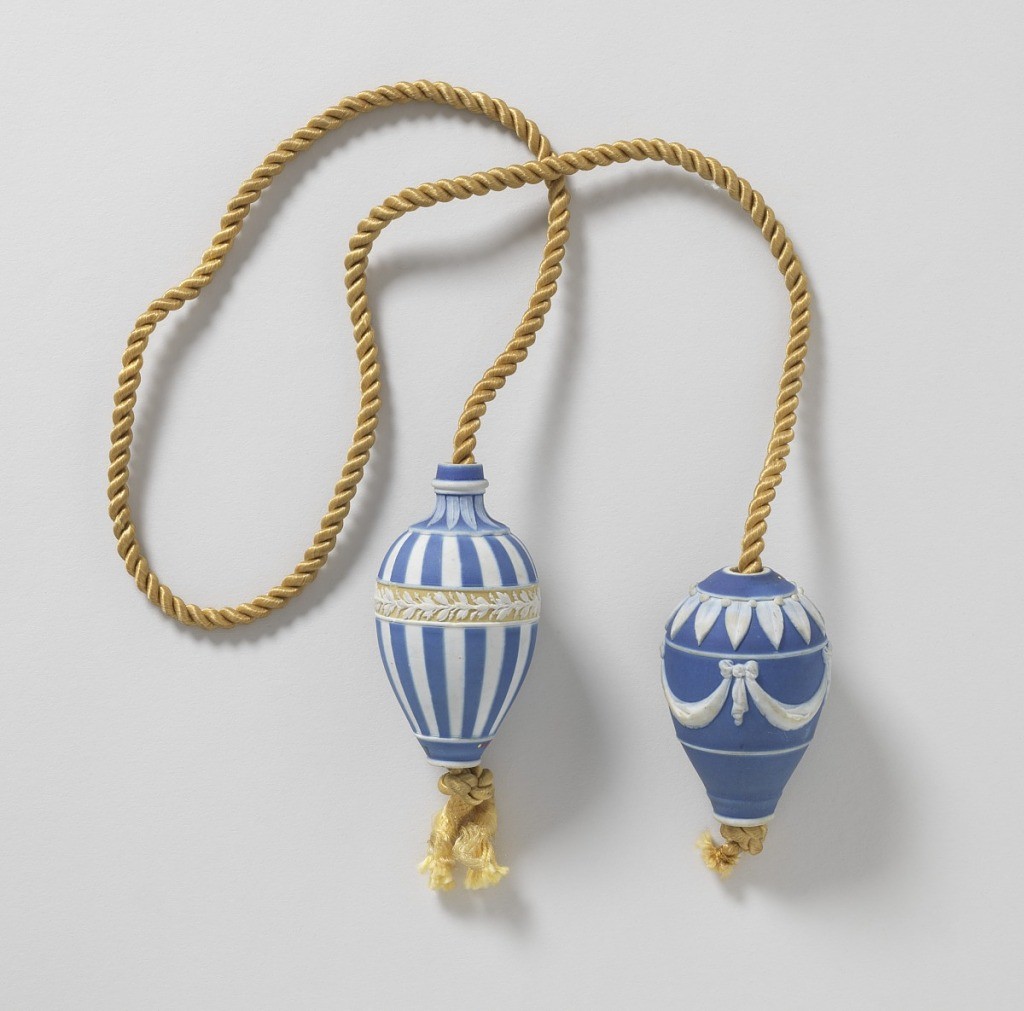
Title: Bell pull
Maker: Thomas Bentley, English, 1730 – 1780
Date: ca. 1780
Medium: blue and white jasperware
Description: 1952-166-109: Blue and white jasperware baluster shapes, pierced...;     1952-166-110: Baluster shape, pierced longitudinally for passage...